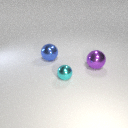
large blue metal sphere to the left of small cyan metal sphere